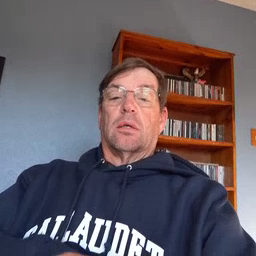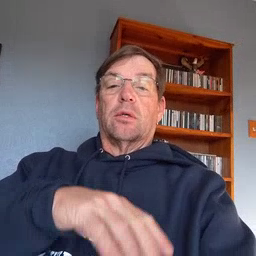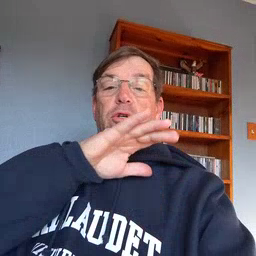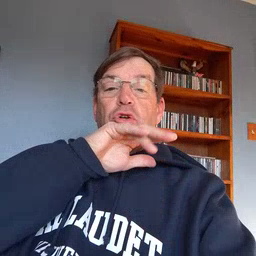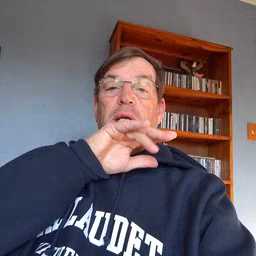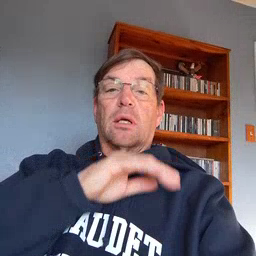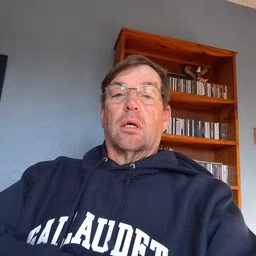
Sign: dirty